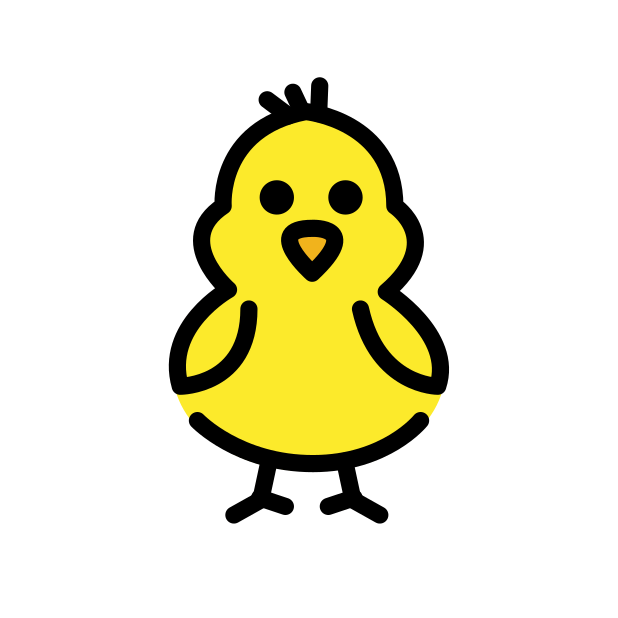
front-facing baby chick